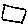
Label: square